Question: Is it possible to add a slight 'border' atop and below the text displayed in a 'QLabel'? The border should not be at the edge of the 'QLabel'. Instead it should have a padding of something like 10px to the displayed text. The size of the border would be 75% of the 'QLabel' width, starting at 12.5%. Also if the text changes, the 'border' should stay the same:

Furthermore it should still be possible to set the background color of the 'QLabel' via a 'QStylesheet' or some other API.
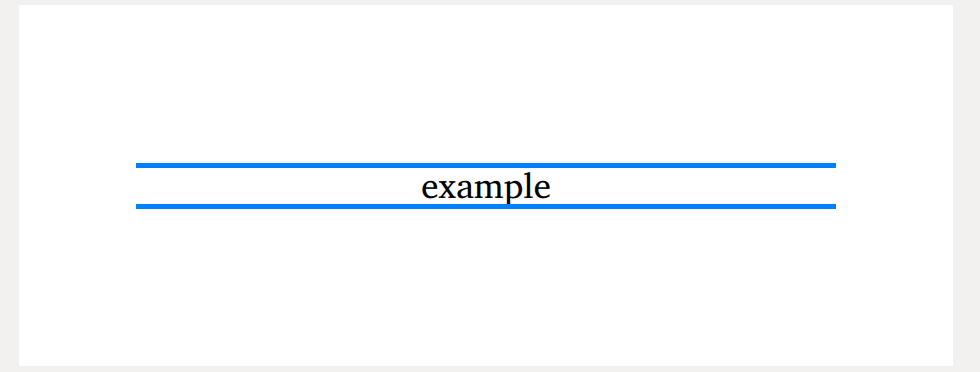
Answer: Too many specific things to do it easy.
If you will not find better approach, use next:
You can draw all your things on pixmap using QPainter and set this pixmap to label.
For text: drawText, for line drawLine and use geometry of label to set needed size.
About background:
Still you should draw this things but before this use fill() method to fill pixmap with some color.